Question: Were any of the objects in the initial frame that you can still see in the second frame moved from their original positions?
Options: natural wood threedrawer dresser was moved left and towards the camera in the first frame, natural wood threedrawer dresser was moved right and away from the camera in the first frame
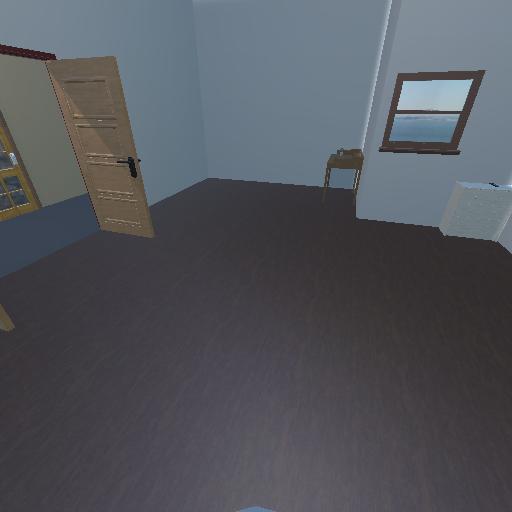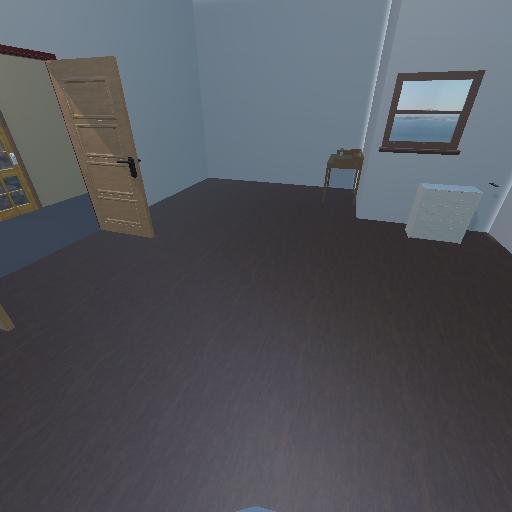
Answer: natural wood threedrawer dresser was moved left and towards the camera in the first frame